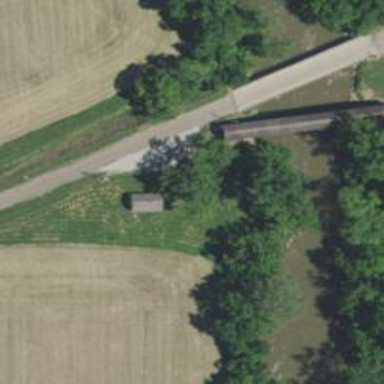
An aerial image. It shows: Covered footway bridge.